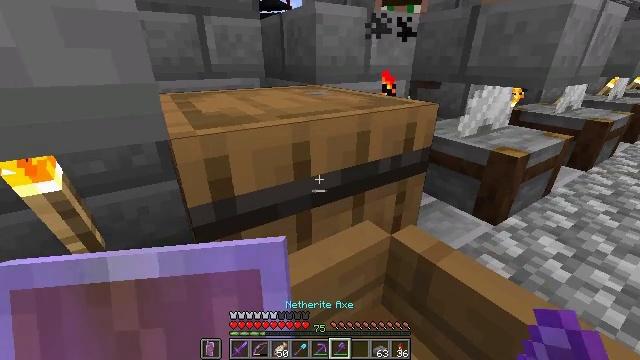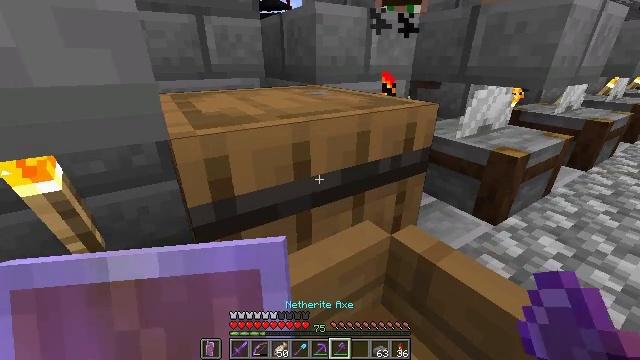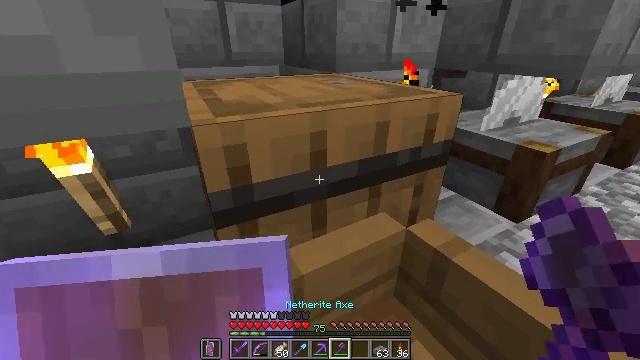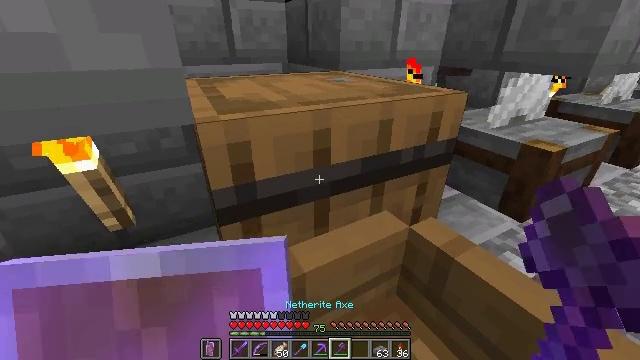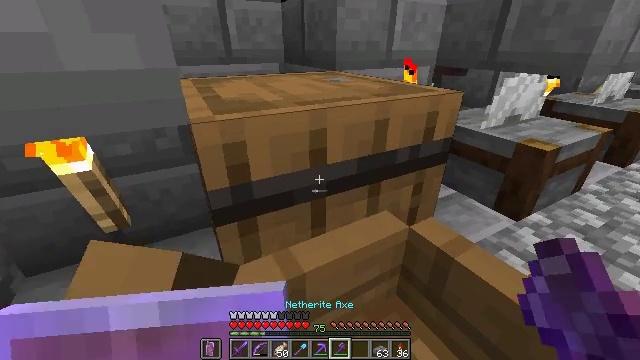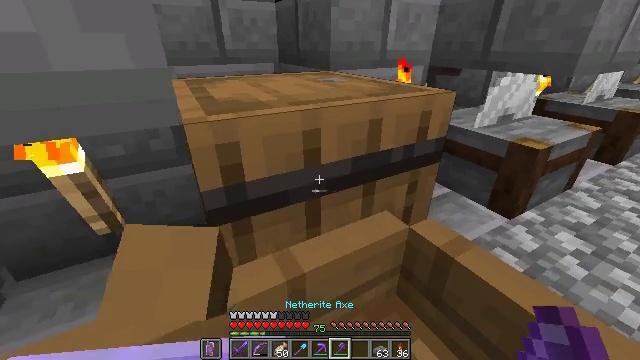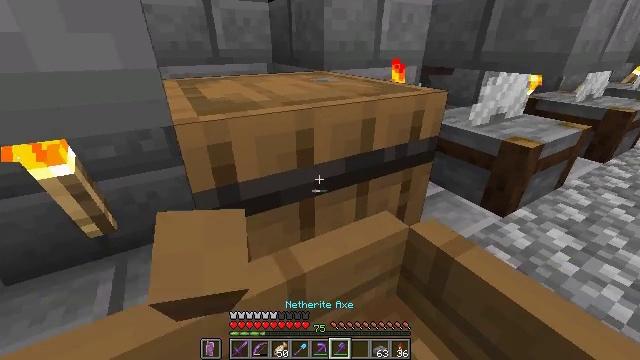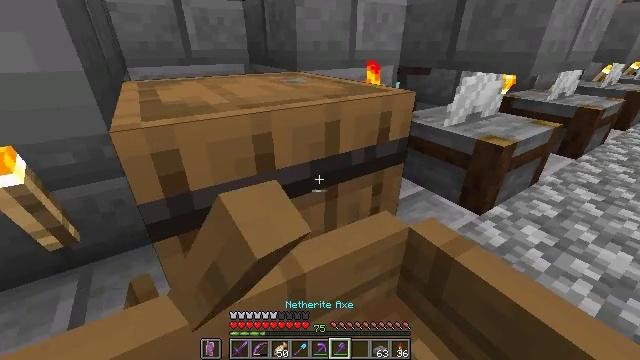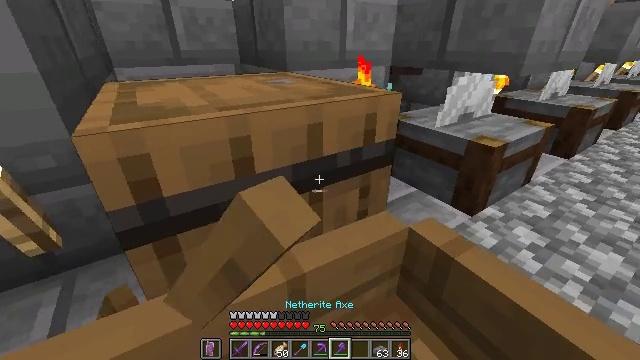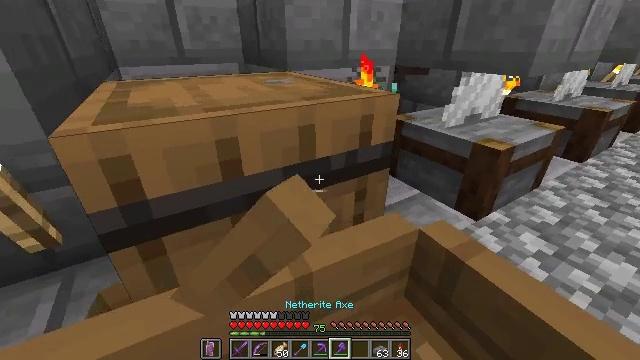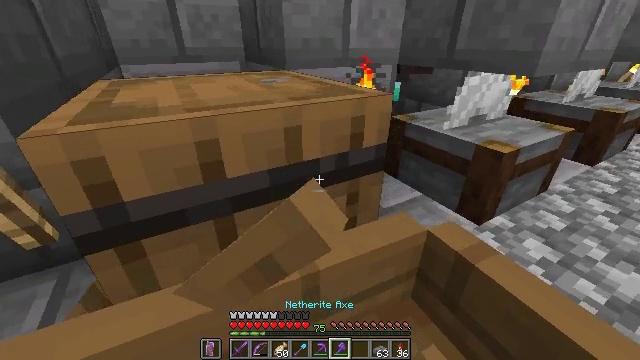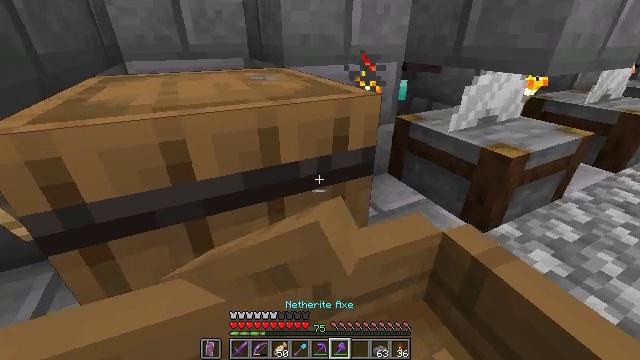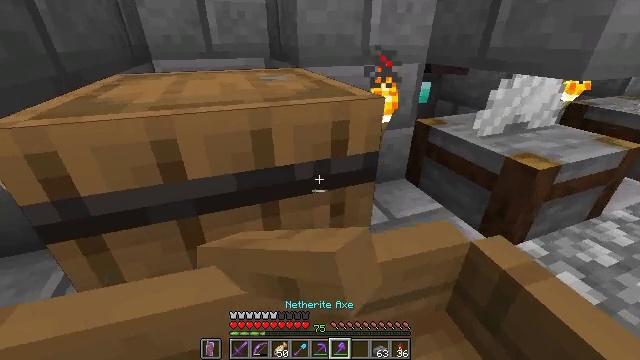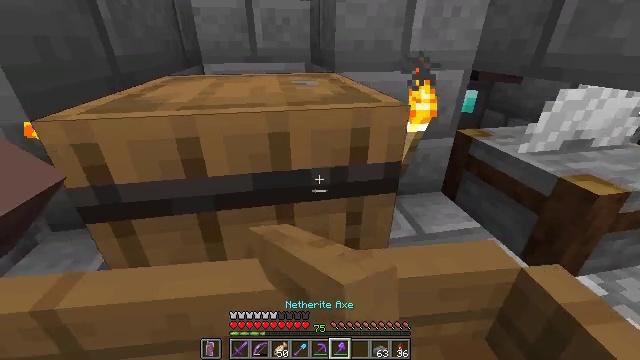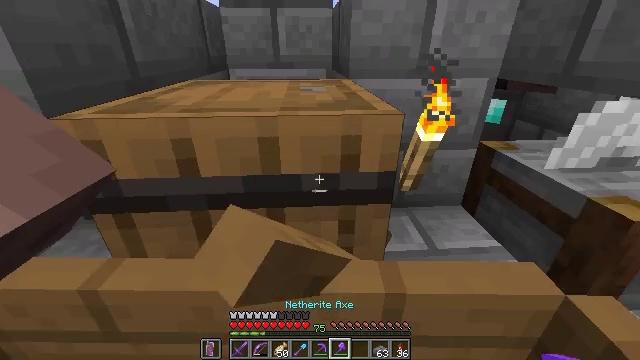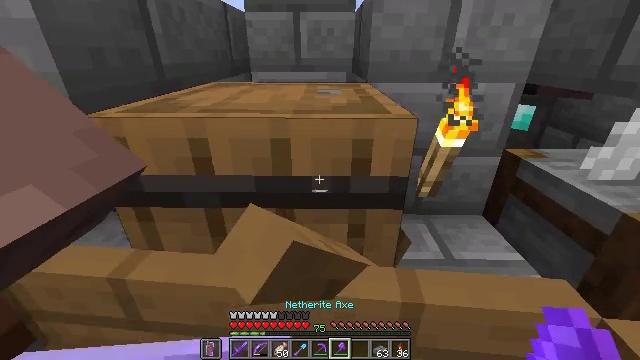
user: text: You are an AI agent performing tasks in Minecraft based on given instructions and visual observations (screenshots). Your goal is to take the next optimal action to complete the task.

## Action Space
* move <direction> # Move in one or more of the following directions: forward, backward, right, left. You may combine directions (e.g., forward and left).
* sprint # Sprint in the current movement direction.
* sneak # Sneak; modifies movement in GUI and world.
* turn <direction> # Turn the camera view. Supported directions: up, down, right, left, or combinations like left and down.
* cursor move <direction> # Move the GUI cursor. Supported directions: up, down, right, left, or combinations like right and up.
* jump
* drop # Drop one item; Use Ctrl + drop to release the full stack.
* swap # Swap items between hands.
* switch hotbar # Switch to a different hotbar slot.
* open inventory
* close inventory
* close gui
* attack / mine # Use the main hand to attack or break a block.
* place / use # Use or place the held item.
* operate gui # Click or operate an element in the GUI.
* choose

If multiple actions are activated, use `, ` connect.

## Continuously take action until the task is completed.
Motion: motion action
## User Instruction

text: Smash the barrel to get its contents.
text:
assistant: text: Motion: no_op
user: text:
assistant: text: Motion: turn left and down
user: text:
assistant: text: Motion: move right
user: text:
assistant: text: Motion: move right
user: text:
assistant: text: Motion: move forward and move right
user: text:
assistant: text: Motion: move forward
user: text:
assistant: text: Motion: move forward
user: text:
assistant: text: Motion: move forward
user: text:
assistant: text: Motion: move forward, turn left
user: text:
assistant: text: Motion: move forward, turn left
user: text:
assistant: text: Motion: move forward, turn left
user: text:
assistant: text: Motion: move forward, turn left
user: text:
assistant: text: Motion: turn left
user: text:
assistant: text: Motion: turn left and up
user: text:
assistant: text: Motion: turn left
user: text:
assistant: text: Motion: no_op
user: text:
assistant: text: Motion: no_op
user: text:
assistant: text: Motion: no_op
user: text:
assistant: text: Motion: no_op
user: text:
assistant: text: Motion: no_op
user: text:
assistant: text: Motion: no_op
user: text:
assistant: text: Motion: no_op
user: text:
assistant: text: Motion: no_op
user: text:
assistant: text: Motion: no_op
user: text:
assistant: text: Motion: no_op
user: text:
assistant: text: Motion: no_op
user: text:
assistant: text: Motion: no_op
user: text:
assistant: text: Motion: no_op
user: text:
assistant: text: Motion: no_op
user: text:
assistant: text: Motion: no_op